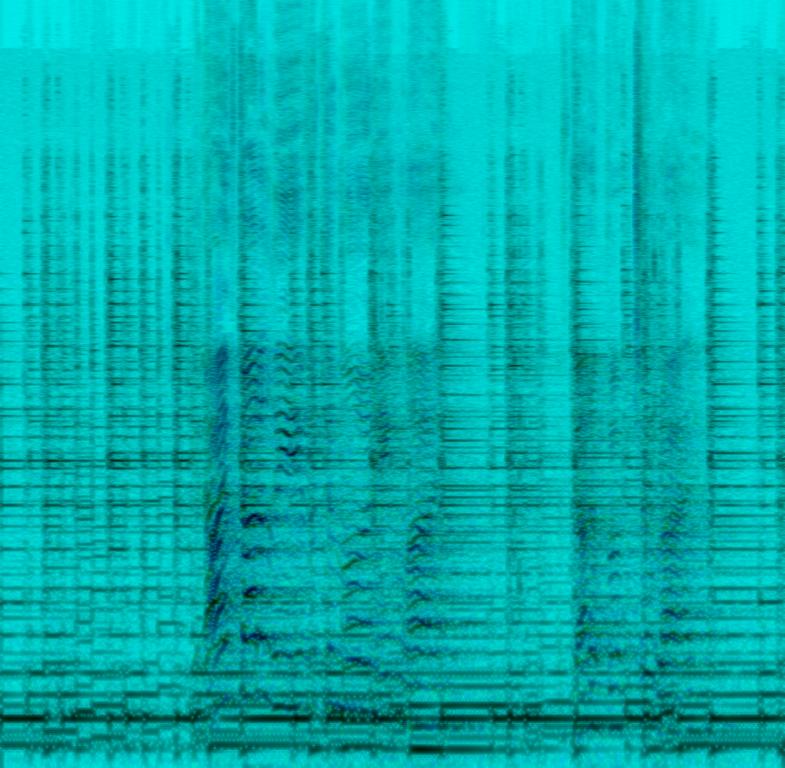
The low quality recording features an indie folk song that consists of wide harmonizing male vocals and acoustic rhythm guitar. In the second half of the loop, the lead female vocal appears, creating a perfect harmony with the previously mentioned male vocals. It sounds passionate, emotional and sad.